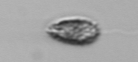
Label: Pseudochattonella_farcimen